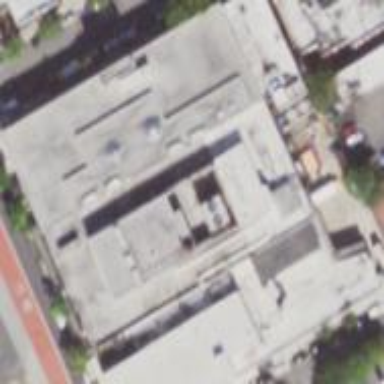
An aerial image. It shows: Building that serves as library.